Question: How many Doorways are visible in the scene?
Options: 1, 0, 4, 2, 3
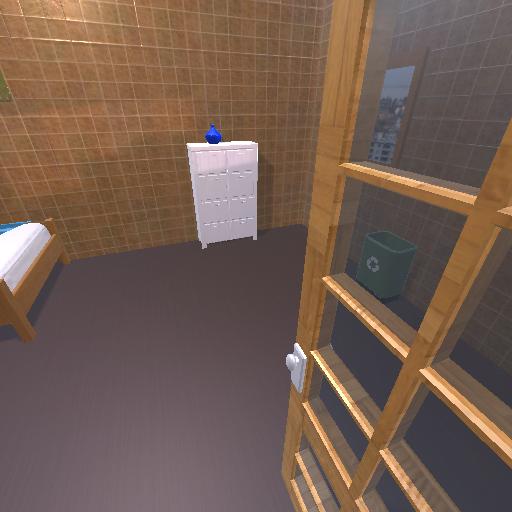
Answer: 1